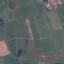
Land use / land cover class: PermanentCrop